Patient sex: F
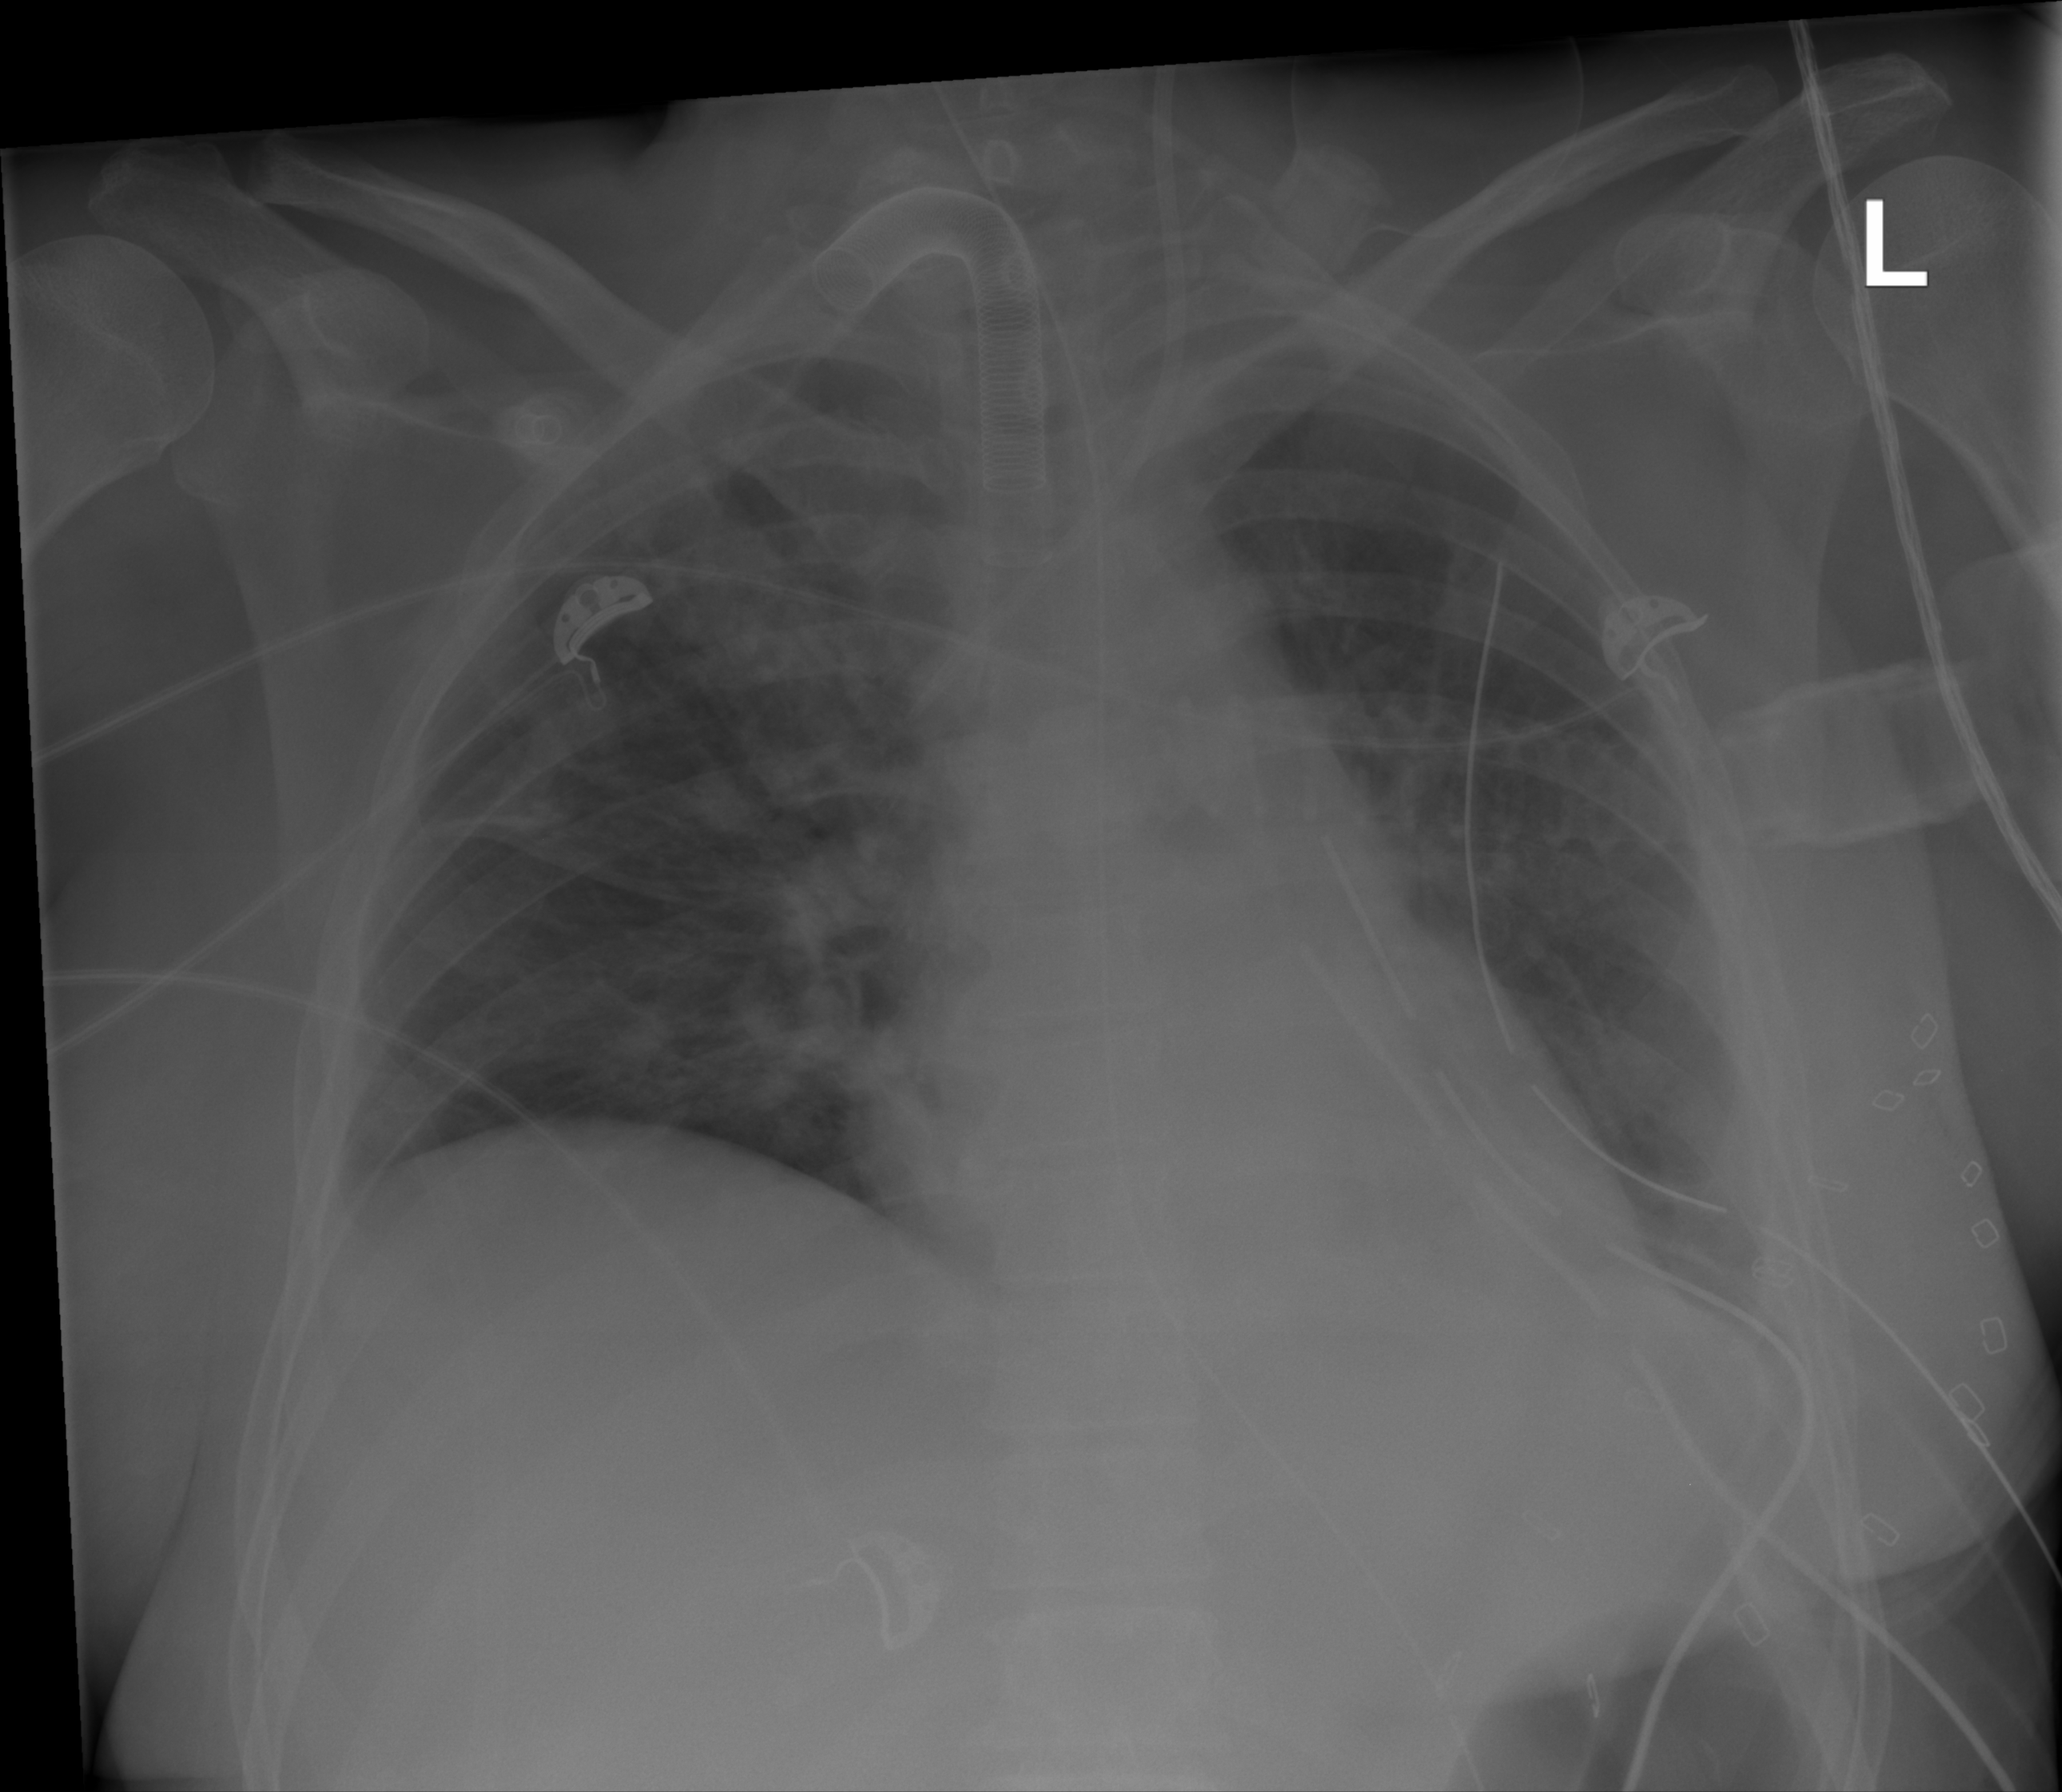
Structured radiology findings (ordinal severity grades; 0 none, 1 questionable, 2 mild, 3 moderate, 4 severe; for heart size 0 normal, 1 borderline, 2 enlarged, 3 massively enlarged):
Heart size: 0
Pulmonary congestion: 0
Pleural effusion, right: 0
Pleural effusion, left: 0
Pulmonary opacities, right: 0
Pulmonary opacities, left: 0
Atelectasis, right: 2
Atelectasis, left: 0